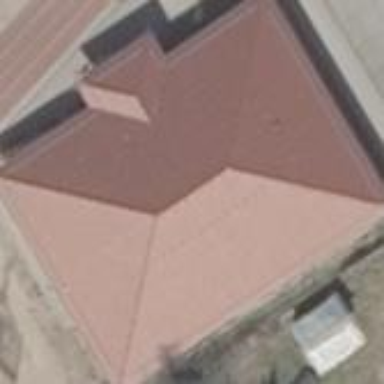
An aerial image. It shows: Public building with hipped roof made of roof tiles.